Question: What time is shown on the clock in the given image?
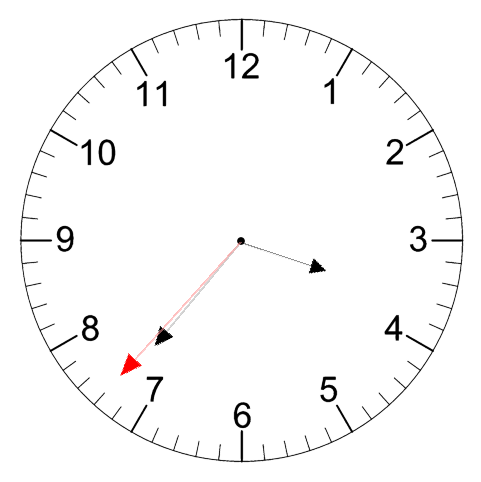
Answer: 03:36:37